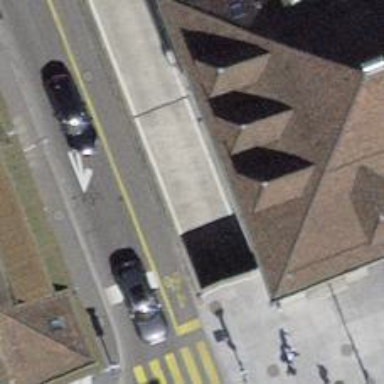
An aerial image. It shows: Parking entrance.